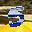
Label: 5